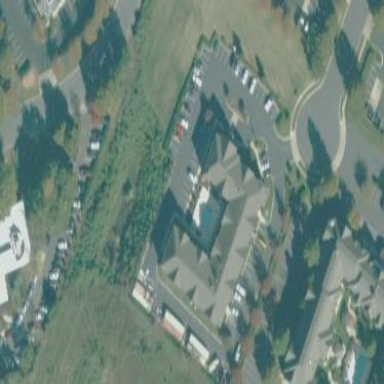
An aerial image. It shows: Hotel building.